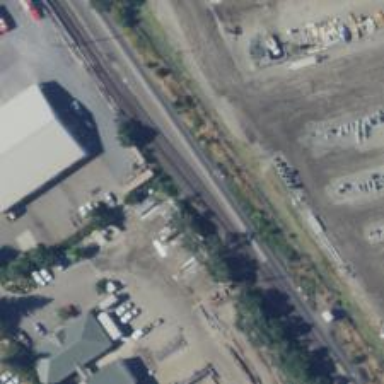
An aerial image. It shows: Railway signal.